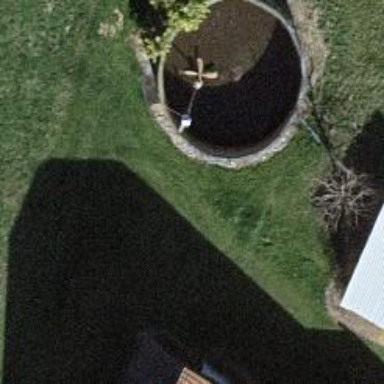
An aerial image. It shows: Storage tank which is man-made and housed in building.